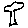
Label: tree